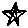
Label: star